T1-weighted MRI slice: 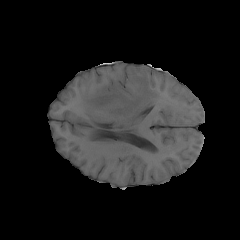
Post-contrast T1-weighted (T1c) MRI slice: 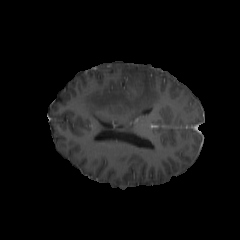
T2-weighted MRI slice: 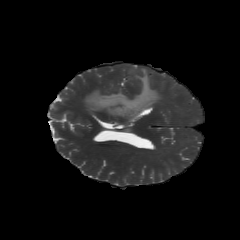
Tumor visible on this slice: yes